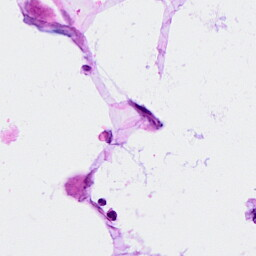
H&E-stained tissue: Breast